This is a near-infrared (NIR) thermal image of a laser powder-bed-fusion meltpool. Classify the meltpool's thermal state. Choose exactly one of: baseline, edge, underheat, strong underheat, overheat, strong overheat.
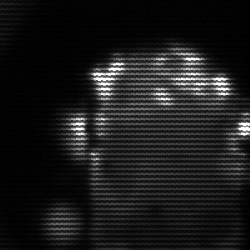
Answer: baseline